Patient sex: F
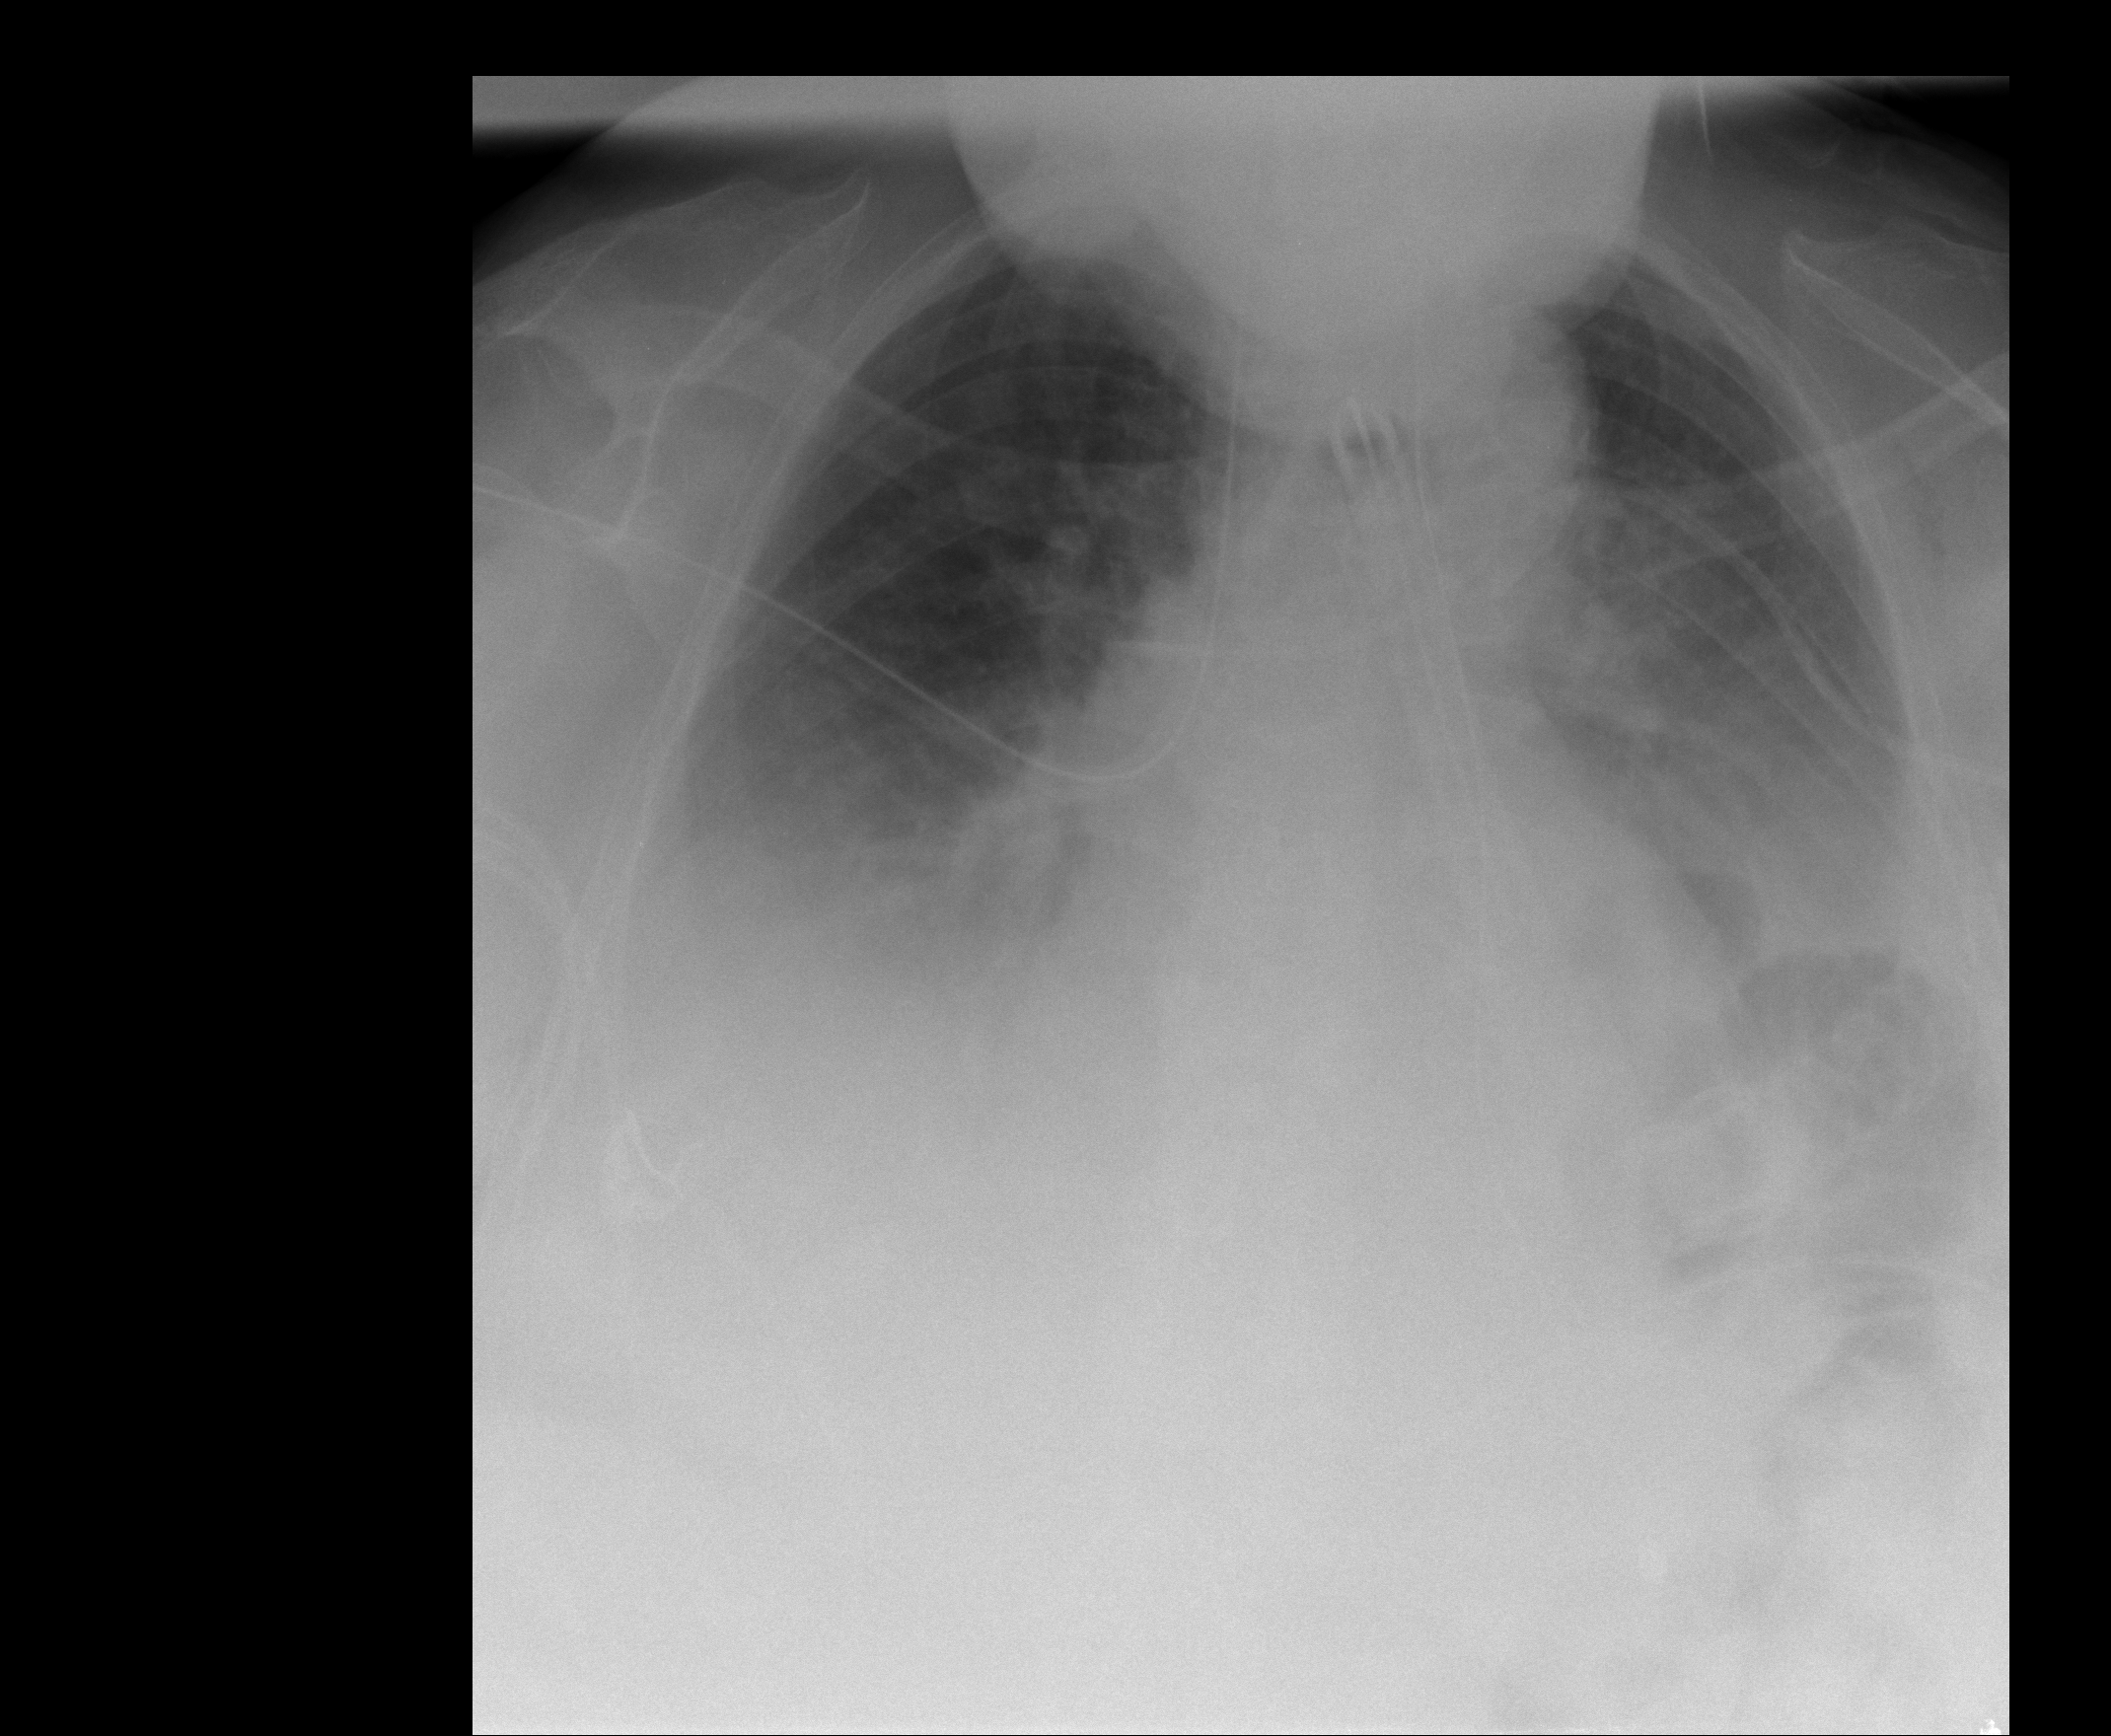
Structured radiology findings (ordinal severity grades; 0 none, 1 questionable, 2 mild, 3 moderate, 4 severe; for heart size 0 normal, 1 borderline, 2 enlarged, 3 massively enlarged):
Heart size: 2
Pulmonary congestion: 2
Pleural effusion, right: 3
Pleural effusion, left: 3
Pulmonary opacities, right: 0
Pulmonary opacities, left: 0
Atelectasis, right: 2
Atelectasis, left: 2